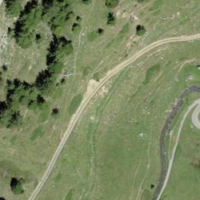
EUNIS habitat code: 23
Species observed at this site:
Bartsia alpina